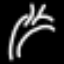
Label: palm tree